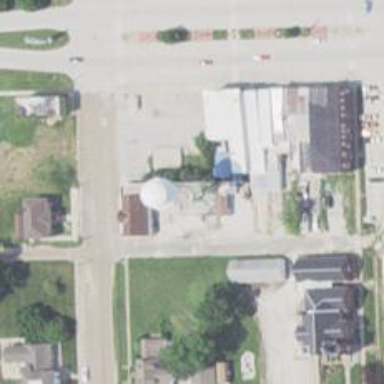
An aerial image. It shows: Water tower that is man-made.